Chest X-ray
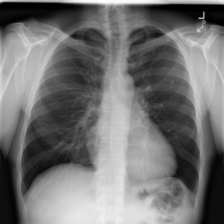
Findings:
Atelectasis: negative
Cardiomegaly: negative
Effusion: negative
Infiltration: negative
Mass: negative
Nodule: negative
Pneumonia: negative
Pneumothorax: negative
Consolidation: negative
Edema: negative
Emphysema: negative
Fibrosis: negative
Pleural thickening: negative
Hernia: negative